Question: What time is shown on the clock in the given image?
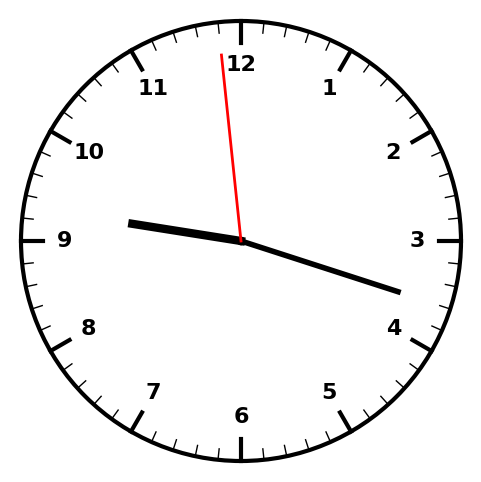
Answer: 09:17:59